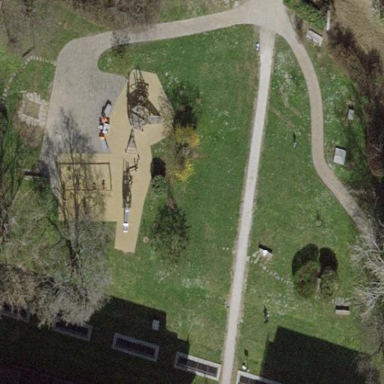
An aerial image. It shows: Park.